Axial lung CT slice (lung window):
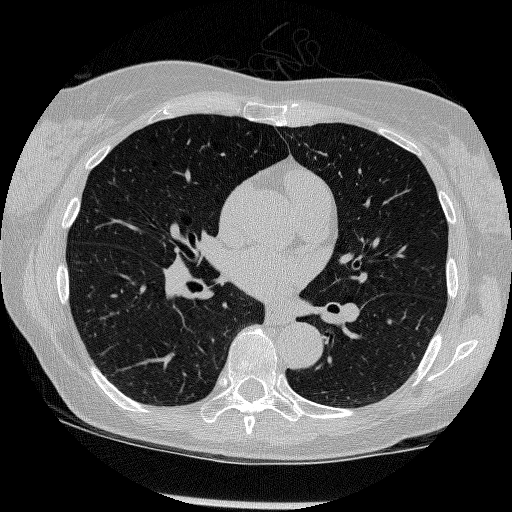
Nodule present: no